Question: I'm working on a multi-page reading application backed by TextKit, based off of the "Advanced Text Layouts and Effects with Text Kit" session from WWDC 2013 (but with some code reconstructed from incomplete example). The basic structure is you calculate the number of pages needed for your text upfront, then create an NSTextContainer for each page and add it to the NSLayoutManager. Whenever the UIPageViewController asks for the next or previous page, you create a new UITextView and set its backing text container by selecting the correct one out of the NLayoutManger's array of NSTextContainers.
Unfortunately, I have a problem where the text gets reflowed both on the first page, and the first time that I page back to any given page. Here's what it look like:

It's not the most glaring effect (if you missed it, pay attention to the top of the screen when paging back), but it is a little disorienting, and I'd like to eliminate it if possible. Given that the text containers should be calculated up front, I don't understand why it's reflowing the text, or how to prevent it. Does anyone know what the problem is?
: Adding a code sample.
'''
@interface ReaderViewController () <UIPageViewControllerDataSource>
@property (nonatomic, assign) NSUInteger numberOfPages;
@property (nonatomic, retain) UIPageViewController *pageViewController;
@property (nonatomic, retain) NSTextStorage *currentDocument;
@property (nonatomic, retain) NSLayoutManager *layoutManager;
@end
@implementation ReaderViewController
- (instancetype)initWithDocument:(NSTextStorage *)document {
if ((self = [super init])) {
_currentDocument = document;
}
return self;
}
- (void)viewDidLoad
{
[super viewDidLoad];
_layoutManager = [[NSLayoutManager alloc] init];
[self.layoutManager setTextStorage:self.currentDocument];
self.layoutManager.delegate = self;
_pageViewController = [[UIPageViewController alloc] initWithTransitionStyle:UIPageViewControllerTransitionStyleScroll
navigationOrientation:UIPageViewControllerNavigationOrientationHorizontal
options:nil];
self.pageViewController.view.autoresizingMask = UIViewAutoresizingFlexibleHeight | UIViewAutoresizingFlexibleWidth;
self.pageViewController.dataSource = self;
[self addChildViewController:self.pageViewController];
[self.view addSubview:self.pageViewController.view];
// the numberOfPages accessor lazily calculates the number of pages needed to contain the document
for (int i = 0; i < self.numberOfPages; ++i) {
NSTextContainer *container = [[NSTextContainer alloc] init];
container.size = [self _textFrame].size;
[self.layoutManager addTextContainer:container];
}
[self.pageViewController setViewControllers:@[[self viewControllerForPageNumber:0]] direction:UIPageViewControllerNavigationDirectionForward animated:NO completion:nil];
}
- (UIViewController *)viewControllerForPageNumber:(NSUInteger)pageNumber {
if (pageNumber >= self.numberOfPages) {
return nil;
}
// SinglePageViewController is a lightweight view controller that has a UITextView and a page number
SinglePageViewController *vc = [[SinglePageViewController alloc] init];
UITextView *textView = [[UITextView alloc] initWithFrame:[self _textFrame] textContainer:[self.layoutManager.textContainers objectAtIndex:pageNumber]];
textView.autoresizingMask = UIViewAutoresizingFlexibleHeight | UIViewAutoresizingFlexibleWidth;
textView.scrollEnabled = NO;
textView.editable = NO;
[textView setFont:[UIFont fontWithName:@"IowanOldStyle-Roman" size:20.f]];
[vc.view addSubview:textView];
vc.textView = textView;
vc.pageNumber = pageNumber;
return vc;
}
#pragma mark - UIPageViewControllerDataSource
- (UIViewController *)pageViewController:(UIPageViewController *)pageViewController viewControllerAfterViewController:(UIViewController *)viewController {
NSUInteger currentPage = [(SinglePageViewController *)viewController pageNumber];
if (currentPage >= self.numberOfPages) {
return nil;
}
return [self viewControllerForPageNumber:currentPage + 1];
}
- (UIViewController *)pageViewController:(UIPageViewController *)pageViewController viewControllerBeforeViewController:(UIViewController *)viewController {
NSUInteger currentPage = [(SinglePageViewController *)viewController pageNumber];
if (currentPage == 0) {
return nil;
}
return [self viewControllerForPageNumber:currentPage - 1];
}
#pragma mark - Private
- (CGRect)_textFrame {
return CGRectInset(self.view.bounds, 5., 0.);
}
@end
'''
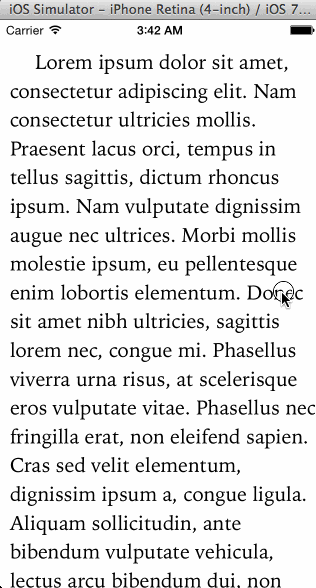
Answer: I faced the same issue. My solution is to put the 'scrollEnabled' after 'addSubview' will force the 'textContainer' re-calculate the size. See below code:
'''
vc.view.addSubview(textView)
textView.scrollEnabled = false;
'''
. Finally, I think I found the right answer... We need to reset the container size in the 'didChangeGeometryFromSize' callback. Please correct me if it is not true :)
'''
func layoutManager(layoutManager: NSLayoutManager,
textContainer: NSTextContainer,
didChangeGeometryFromSize oldSize: CGSize) {
textContainer.size = self.textFrame().size;
println(textContainer.size.width)
println(textContainer.size.height)
}
'''